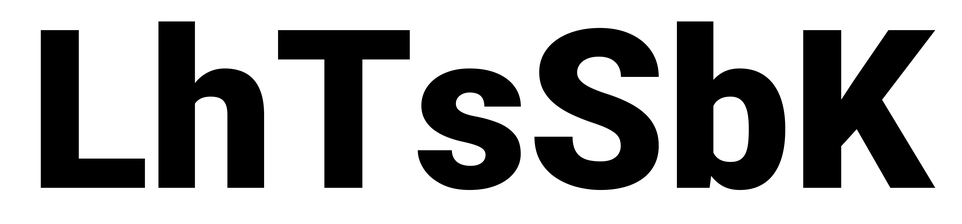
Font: Roboto_Black